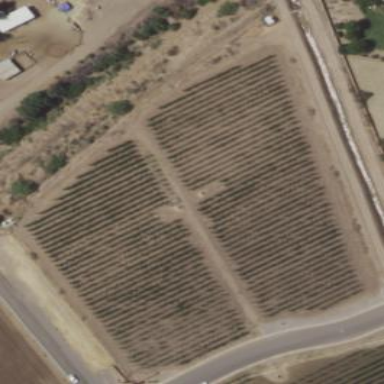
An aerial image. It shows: Vineyard with grape crops.